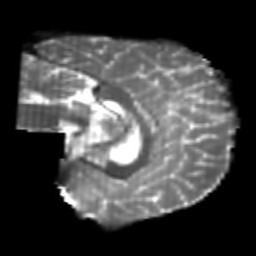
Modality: T2w
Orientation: sagittal
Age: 25
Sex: male
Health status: healthy
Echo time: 0.074 s